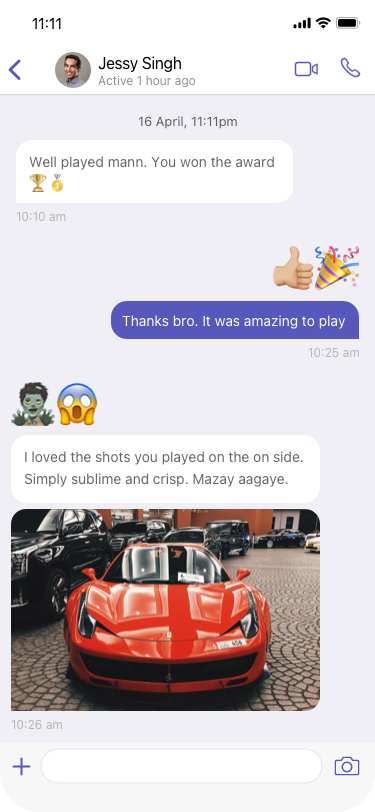
Text in this UI design:
10:26 am
I loved the shots you played on the on side.
Simply sublime and crisp. Mazay aagaye.
🧟‍♂️😱
10:25 am
Thanks bro. It was amazing to play
👍🏼🎉
Well played mann. You won the award
🏆🥇
10:10 am
16 April, 11:11pm
Jessy Singh
Active 1 hour ago